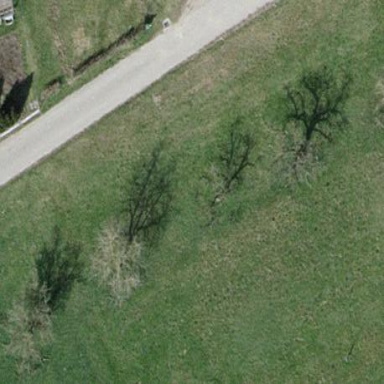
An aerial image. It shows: Orchard.